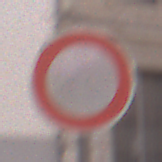
Verkehrszeichen: VerbotFahrzeugeAllerArt
Umgebung: Outdoor, Urban
Tageszeit: MorningAfternoon
Wetter: PartlyCloudy
Licht: Natural
Jahreszeit: NotSpecified
Kontrast: LowContrast